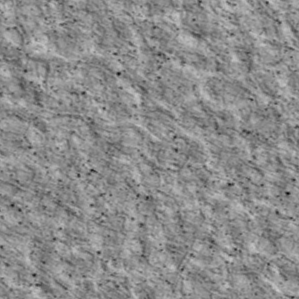
Label: non_frost